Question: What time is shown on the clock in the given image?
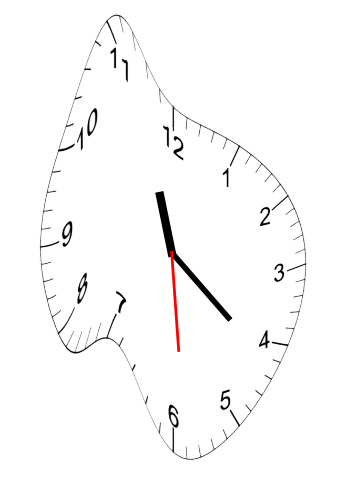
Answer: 11:21:29